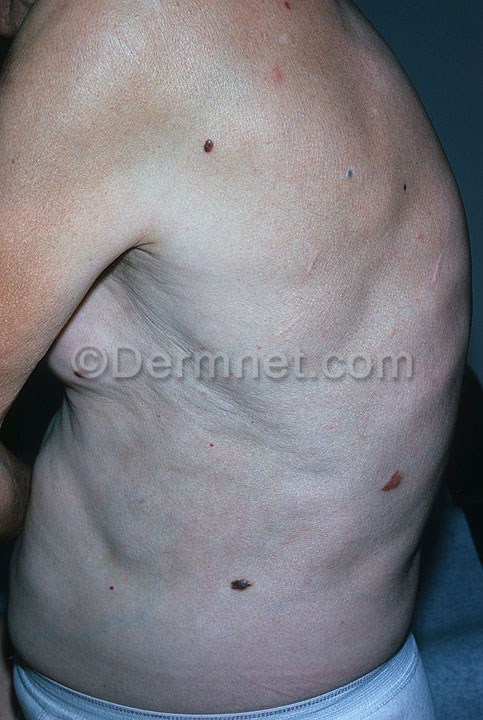
Disease: Vascular Tumors